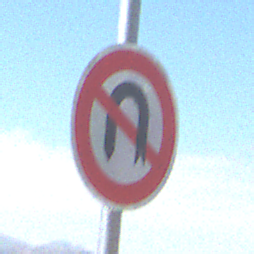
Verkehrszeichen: VerbotWenden
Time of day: Midday
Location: Outdoor (Nature)
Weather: Clear
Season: NotSpecified
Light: Natural